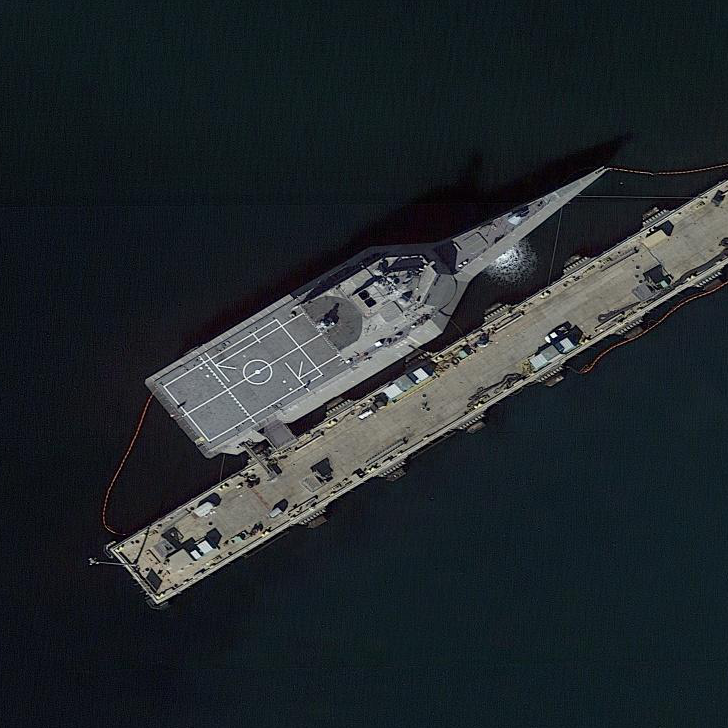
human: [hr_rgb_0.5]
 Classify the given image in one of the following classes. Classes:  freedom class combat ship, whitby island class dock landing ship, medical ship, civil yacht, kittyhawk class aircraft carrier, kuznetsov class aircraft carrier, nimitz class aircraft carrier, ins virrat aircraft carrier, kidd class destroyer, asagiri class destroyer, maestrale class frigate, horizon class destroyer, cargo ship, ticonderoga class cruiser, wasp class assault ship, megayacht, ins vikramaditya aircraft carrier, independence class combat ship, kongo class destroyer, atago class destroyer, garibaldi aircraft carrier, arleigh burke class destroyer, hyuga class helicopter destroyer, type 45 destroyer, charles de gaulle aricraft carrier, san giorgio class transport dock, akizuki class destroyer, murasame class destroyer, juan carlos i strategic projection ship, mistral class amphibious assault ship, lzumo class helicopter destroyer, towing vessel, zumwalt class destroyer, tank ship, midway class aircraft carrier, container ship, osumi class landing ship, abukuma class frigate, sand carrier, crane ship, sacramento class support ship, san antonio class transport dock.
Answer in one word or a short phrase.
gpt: Independence class combat ship